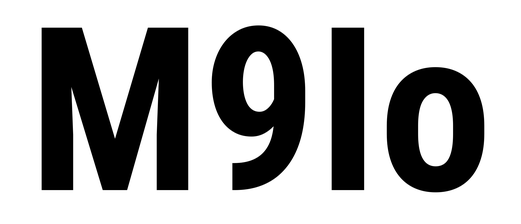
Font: Roboto_Condensed_Bold